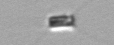
Label: Chaetoceros